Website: macys
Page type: account-selection
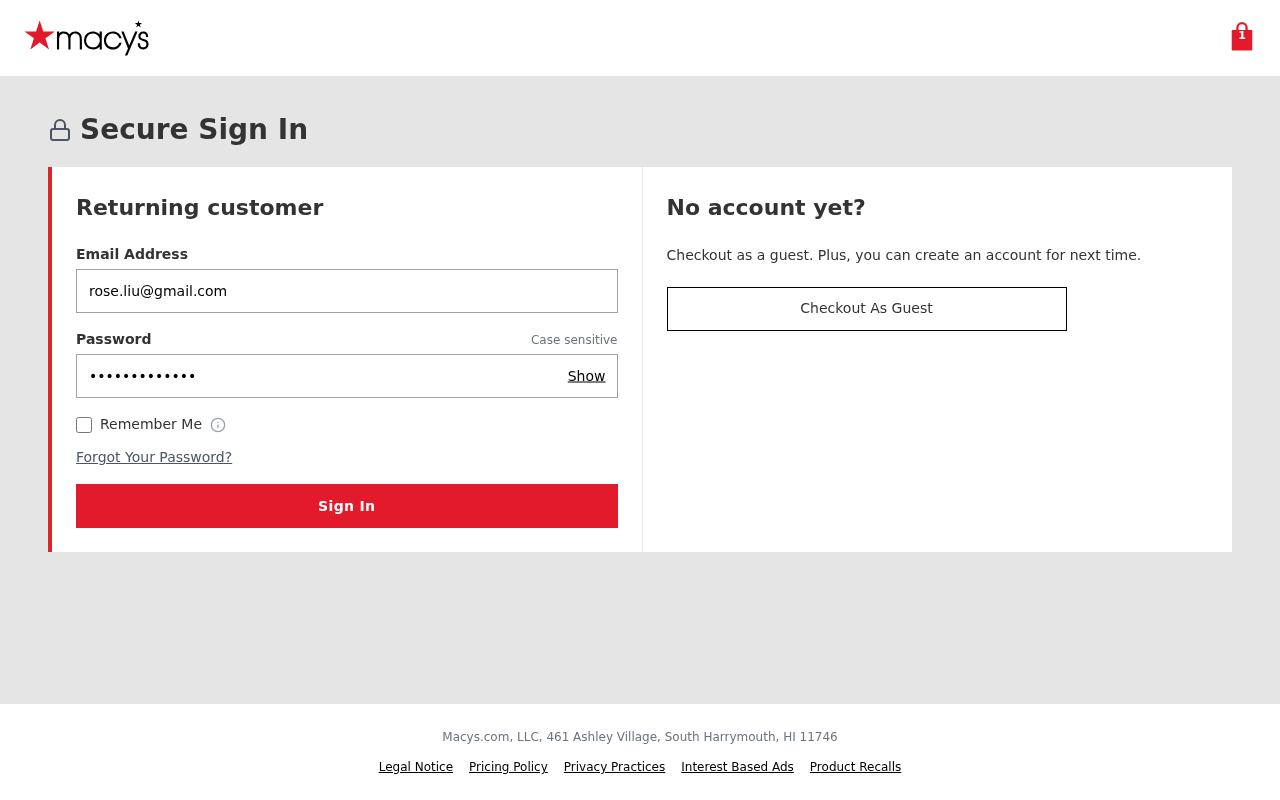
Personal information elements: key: PII_EMAIL
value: rose.liu@gmail.com
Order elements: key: ORDER_NUM_ITEMS
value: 1